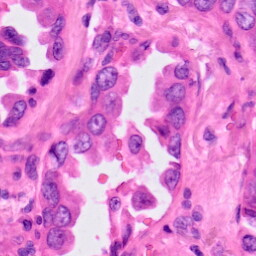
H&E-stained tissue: Lung